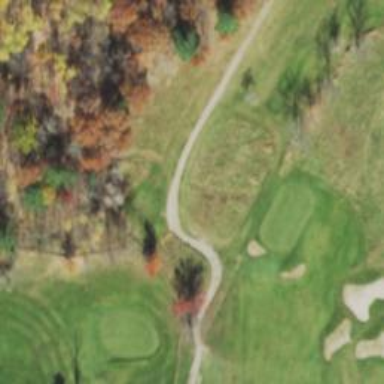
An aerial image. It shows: Service road designated as golf cart path.